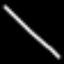
Label: line